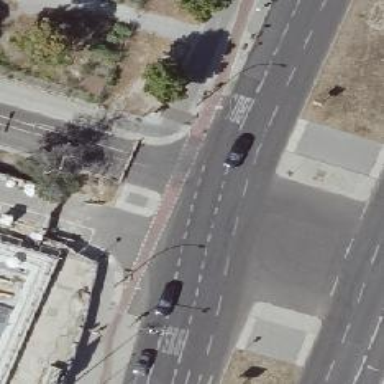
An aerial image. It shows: Unmarked crossing with pedestrian island.